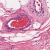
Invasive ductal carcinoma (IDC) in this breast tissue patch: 0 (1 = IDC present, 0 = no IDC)